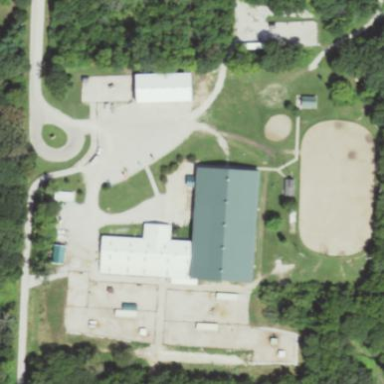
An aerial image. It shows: Sports centre dedicated to equestrian activities.